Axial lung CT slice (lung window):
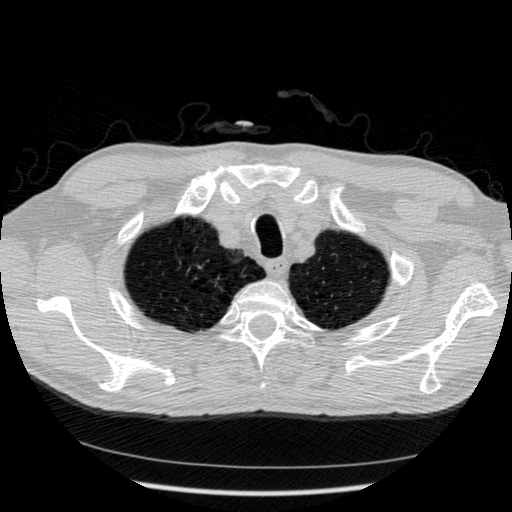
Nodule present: no